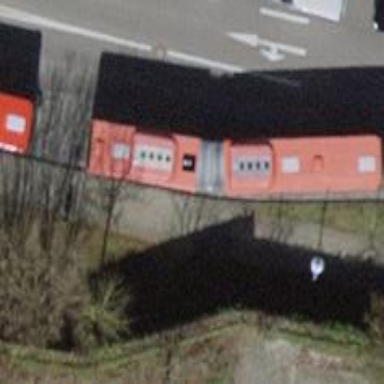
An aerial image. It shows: Bus stop with platform for public transport.